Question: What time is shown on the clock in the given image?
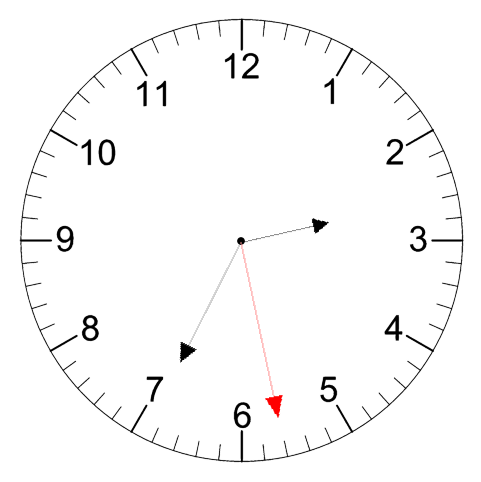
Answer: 02:34:28